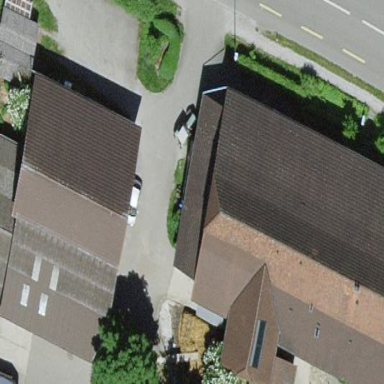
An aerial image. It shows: Farm building.